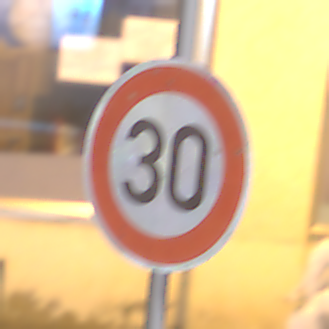
Verkehrszeichen: Geschwindigkeit30
Umgebung: Outdoor, Urban
Tageszeit: Night
Wetter: Overcast
Licht: Artificial
Jahreszeit: Winter
Kontrast: MediumContrast